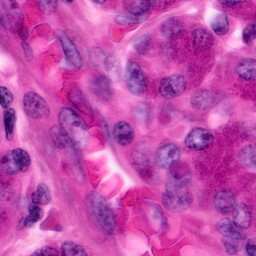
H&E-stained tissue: Pancreatic